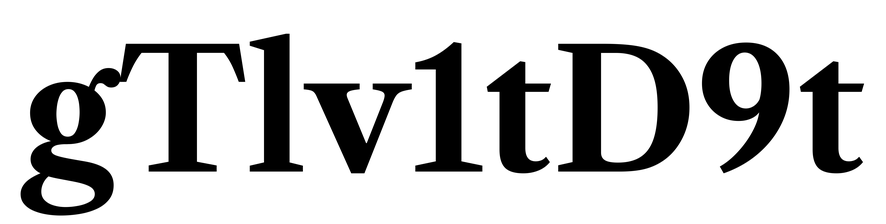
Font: LibreCaslonText_Bold